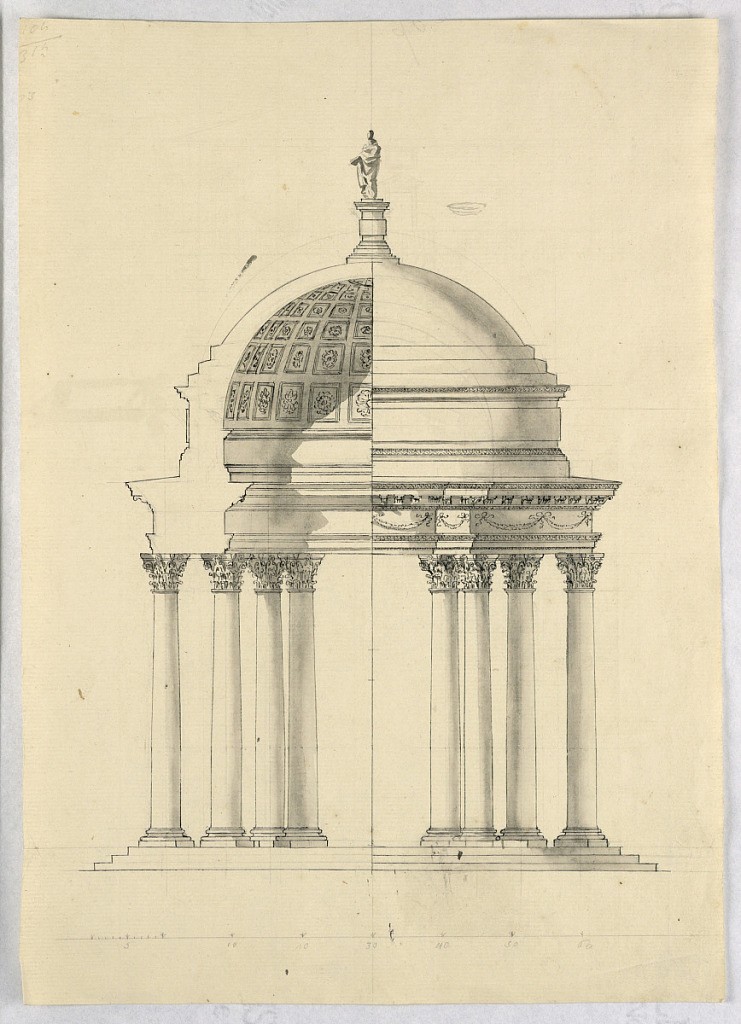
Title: Design for a Pavilion
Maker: Giuseppe Barberi, Italian, 1746–1809
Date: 1775-1785
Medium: Pen and brown ink, brush and brown wash, graphite on off-white laid paper; Verso: black chalk, brush and bistre wash on paper
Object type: Drawing
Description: Right half: the elevation. Left half: the section. Four pairs of oclumns support the entablature and the dome, which is coffered at the inside. A statue on top. Underneath, the scale. Right top corner: a part of an account. Reverse: very rough and slight chalk sketch: colonnades, probably a stage design. Horizontally: a window frame, shown obliquely.